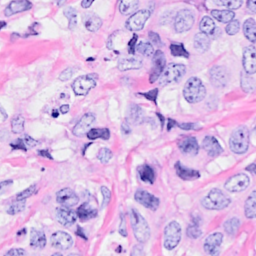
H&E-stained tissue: Breast